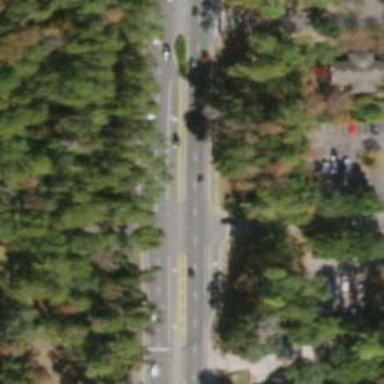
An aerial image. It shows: Asphalt road classified as primary highway.